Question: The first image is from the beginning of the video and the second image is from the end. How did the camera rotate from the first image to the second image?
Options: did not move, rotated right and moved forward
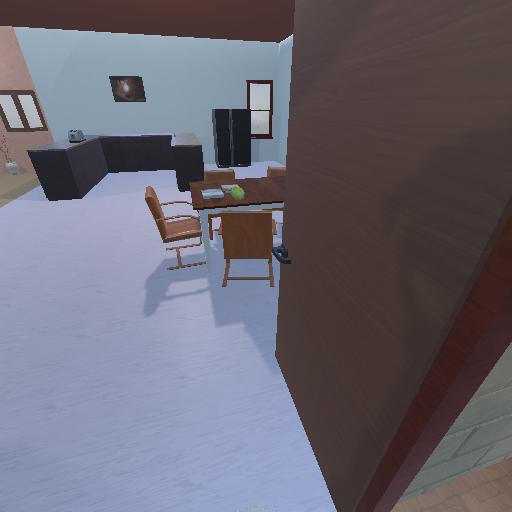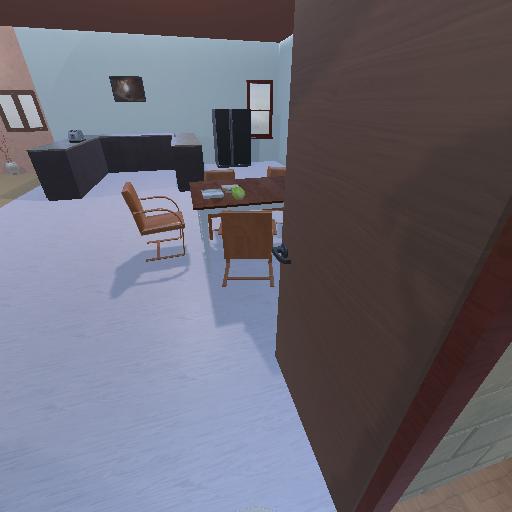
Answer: did not move